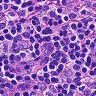
Metastatic tissue present: no